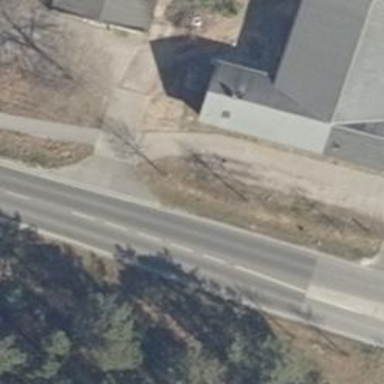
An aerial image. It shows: Concrete sidewalk.